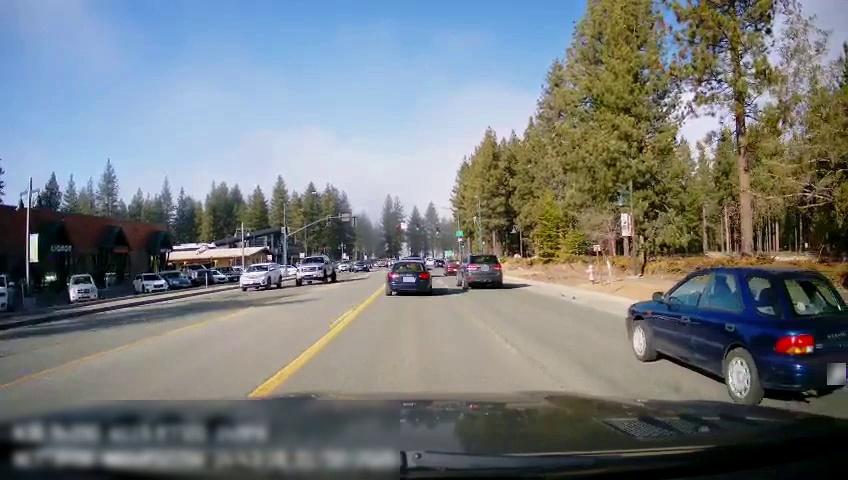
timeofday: Day
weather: Sunny
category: Drivable Space
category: Vehicles | SUV
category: Vehicles | SUV
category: Vehicles | Car
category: Vehicles | Car
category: Vehicles | SUV
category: Vehicles | Car
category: Vehicles | Car
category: Vehicles | SUV
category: Vehicles | Car
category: Vehicles | Car
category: Vehicles | SUV
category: Vehicles | Truck
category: Vehicles | Truck
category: Vehicles | Car
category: Vehicles | Car
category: Vehicles | SUV
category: Vehicles | Car
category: Lanes | Opposite Lane
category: Lanes | Current Lane
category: Lanes | Current Lane
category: Lanes | Alternate Lane